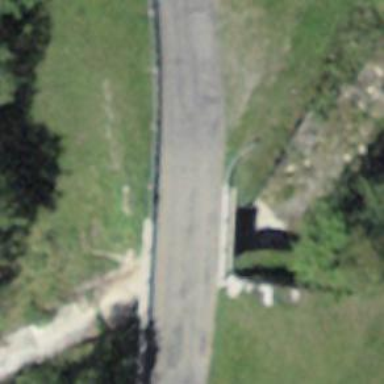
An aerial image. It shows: Residential road with bridge.